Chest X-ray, PA view. Patient: 49 years old, sex F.
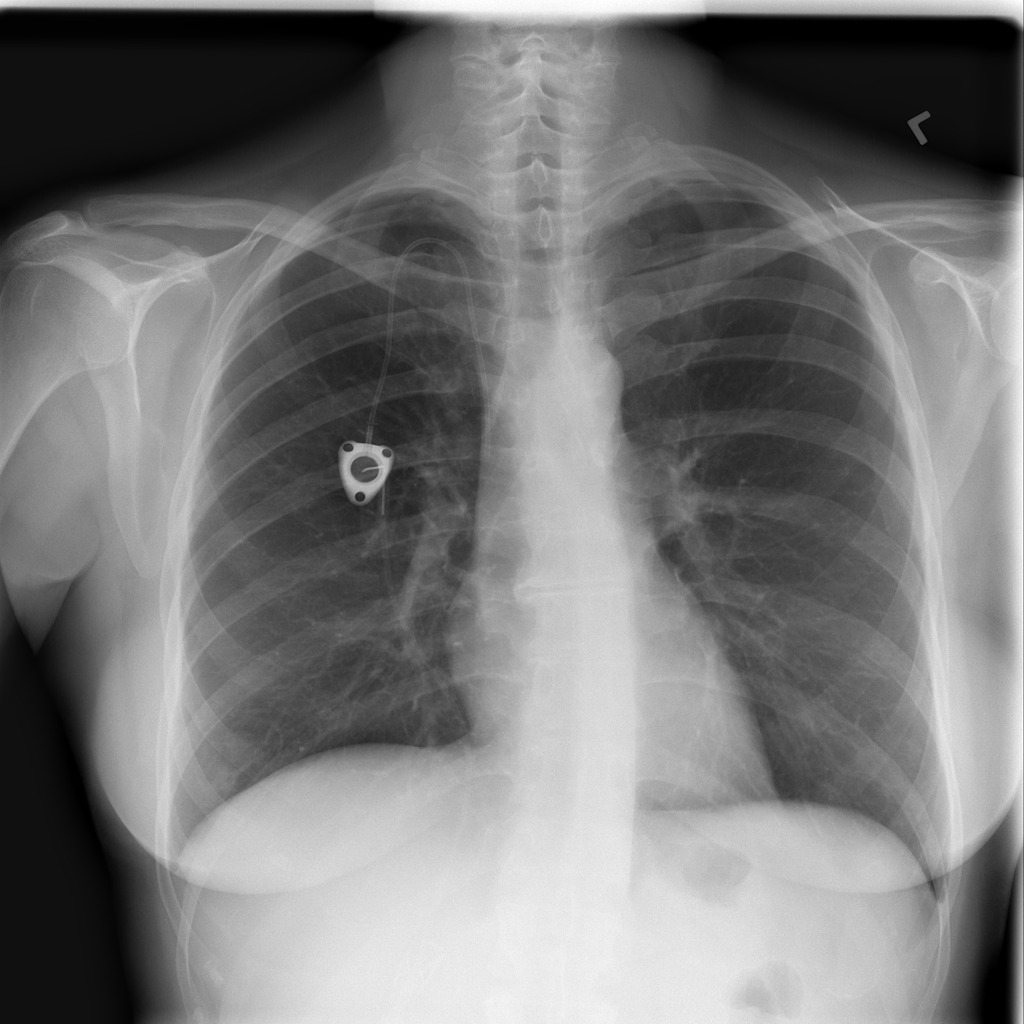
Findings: Infiltration